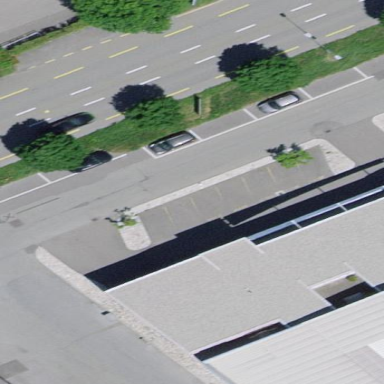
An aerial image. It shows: Parking area.